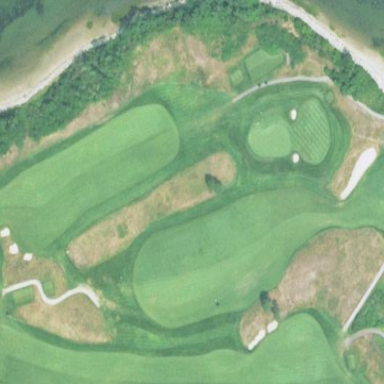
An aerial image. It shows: Rough area on grassy golf course.